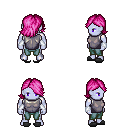
a pixel art fantasy rpg character, male body template, dark elf, purple skin, steel chest armor, teal pants, pink swoop hairstyle, white cloth bracers, gray slippers, four views (front, back, left, right), 2x2 character sprite sheet, small pixel art, hard edges, no anti-aliasing